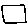
Label: square